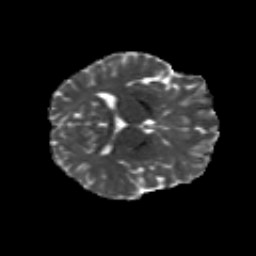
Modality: MD
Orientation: axial
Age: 22
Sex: female
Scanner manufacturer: siemens
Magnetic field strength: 3 T
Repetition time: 8.8 s
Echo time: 0.085 s